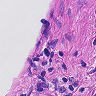
Metastatic tissue present: no